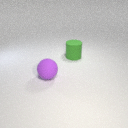
large purple rubber sphere in front of large green rubber cylinder